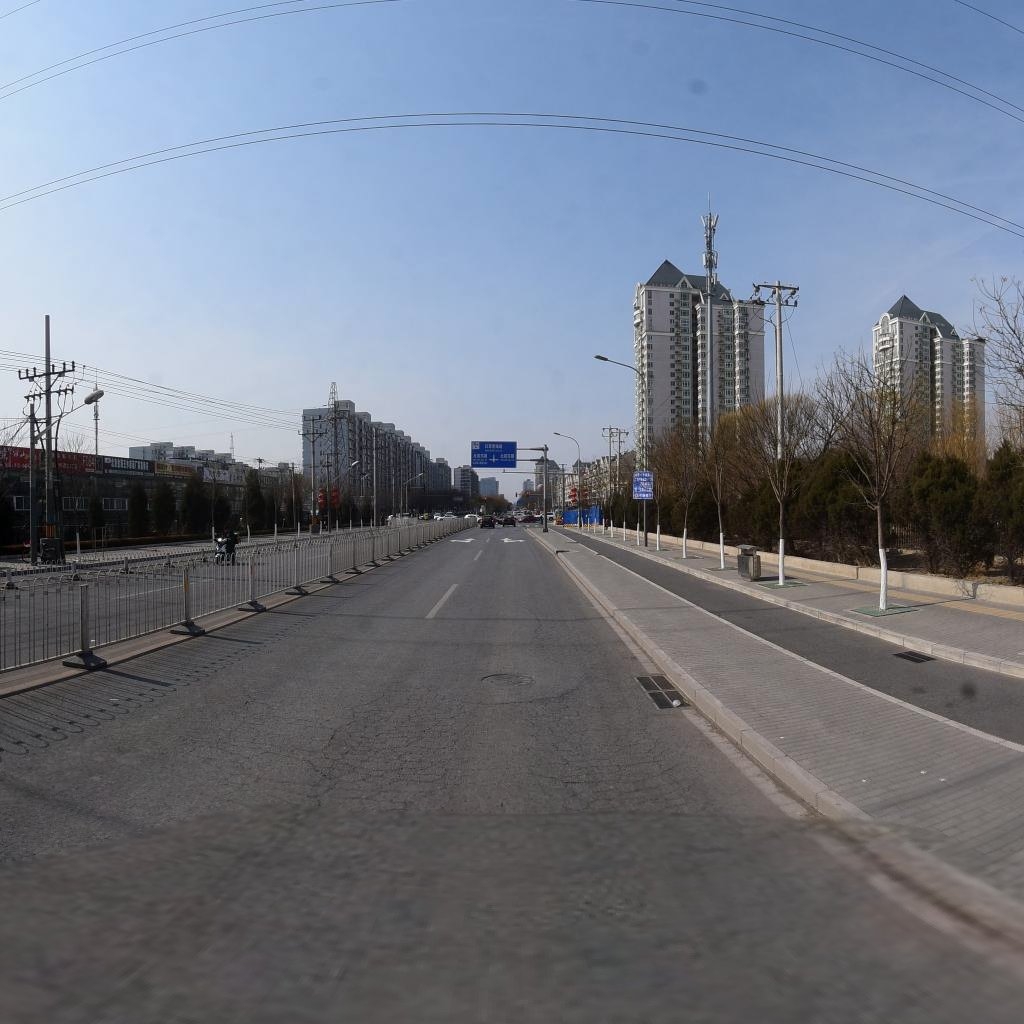
Region: Chaoyang
Road damage annotations: alligator crack, manhole cover